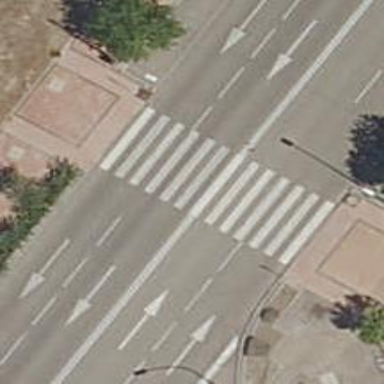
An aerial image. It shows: Uncontrolled crossing on the road.